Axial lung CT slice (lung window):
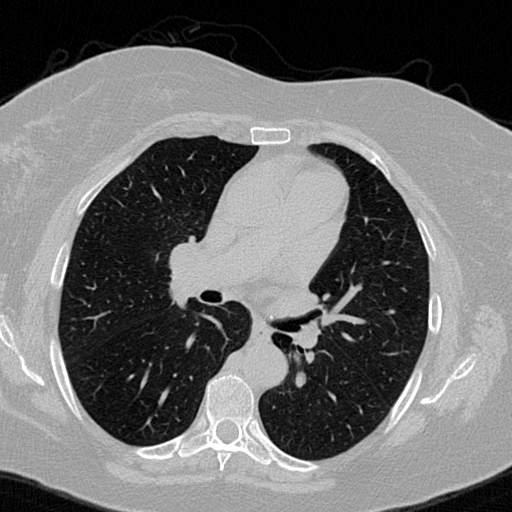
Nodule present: no